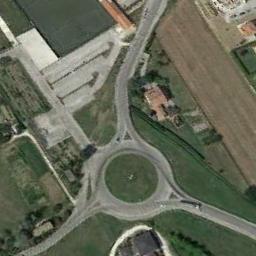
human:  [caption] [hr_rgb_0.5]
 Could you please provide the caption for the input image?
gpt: There are several moving vehicles on the road at the roundabout, And there are some buildings and a large area of ​​farmland around the roundabout .

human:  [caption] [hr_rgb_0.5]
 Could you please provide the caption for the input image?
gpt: The roundabout is surrounded by grass .

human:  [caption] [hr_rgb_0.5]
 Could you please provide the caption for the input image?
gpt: The roundabout is on the grass next to buildings .

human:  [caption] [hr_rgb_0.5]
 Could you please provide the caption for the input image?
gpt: The roundabout connects four roads and some houses are next to the roundabout .

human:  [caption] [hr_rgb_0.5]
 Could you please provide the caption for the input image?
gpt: There are some green lawns around the roundabout .